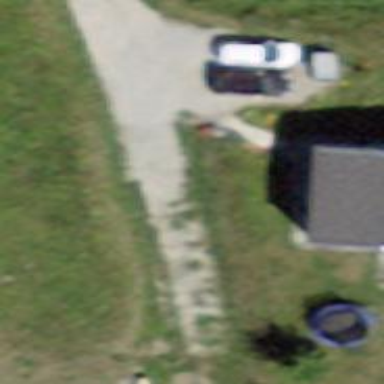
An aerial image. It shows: Unpaved residential road.